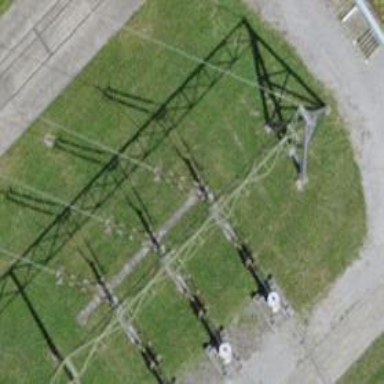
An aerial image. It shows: Power line in the image.